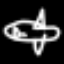
Label: airplane